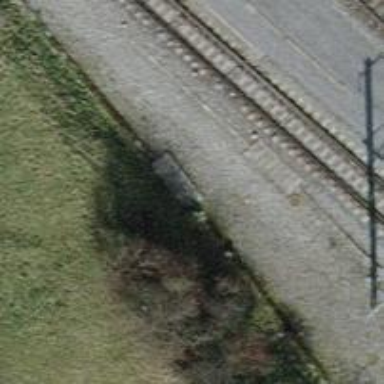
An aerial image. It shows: Single abandoned railway track.